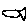
Label: fish